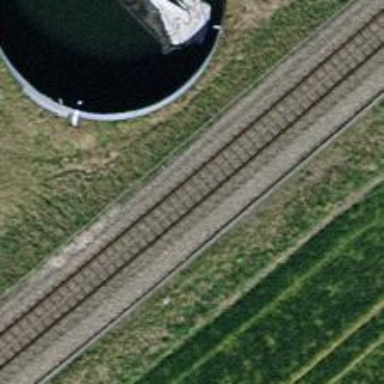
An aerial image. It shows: Railway track with contact lines for electrification.